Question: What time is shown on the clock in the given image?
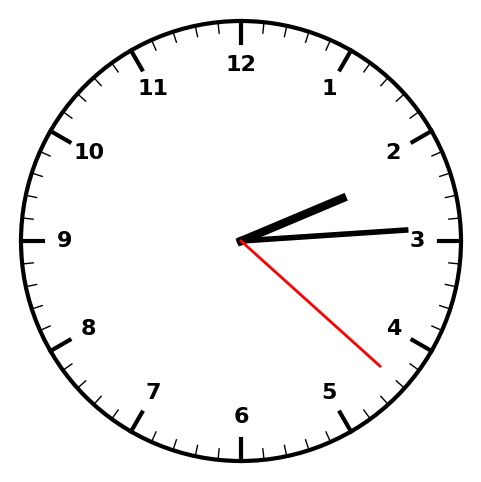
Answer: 02:14:22